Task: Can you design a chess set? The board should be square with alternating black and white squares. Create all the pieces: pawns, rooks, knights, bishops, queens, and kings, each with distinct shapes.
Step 2694:
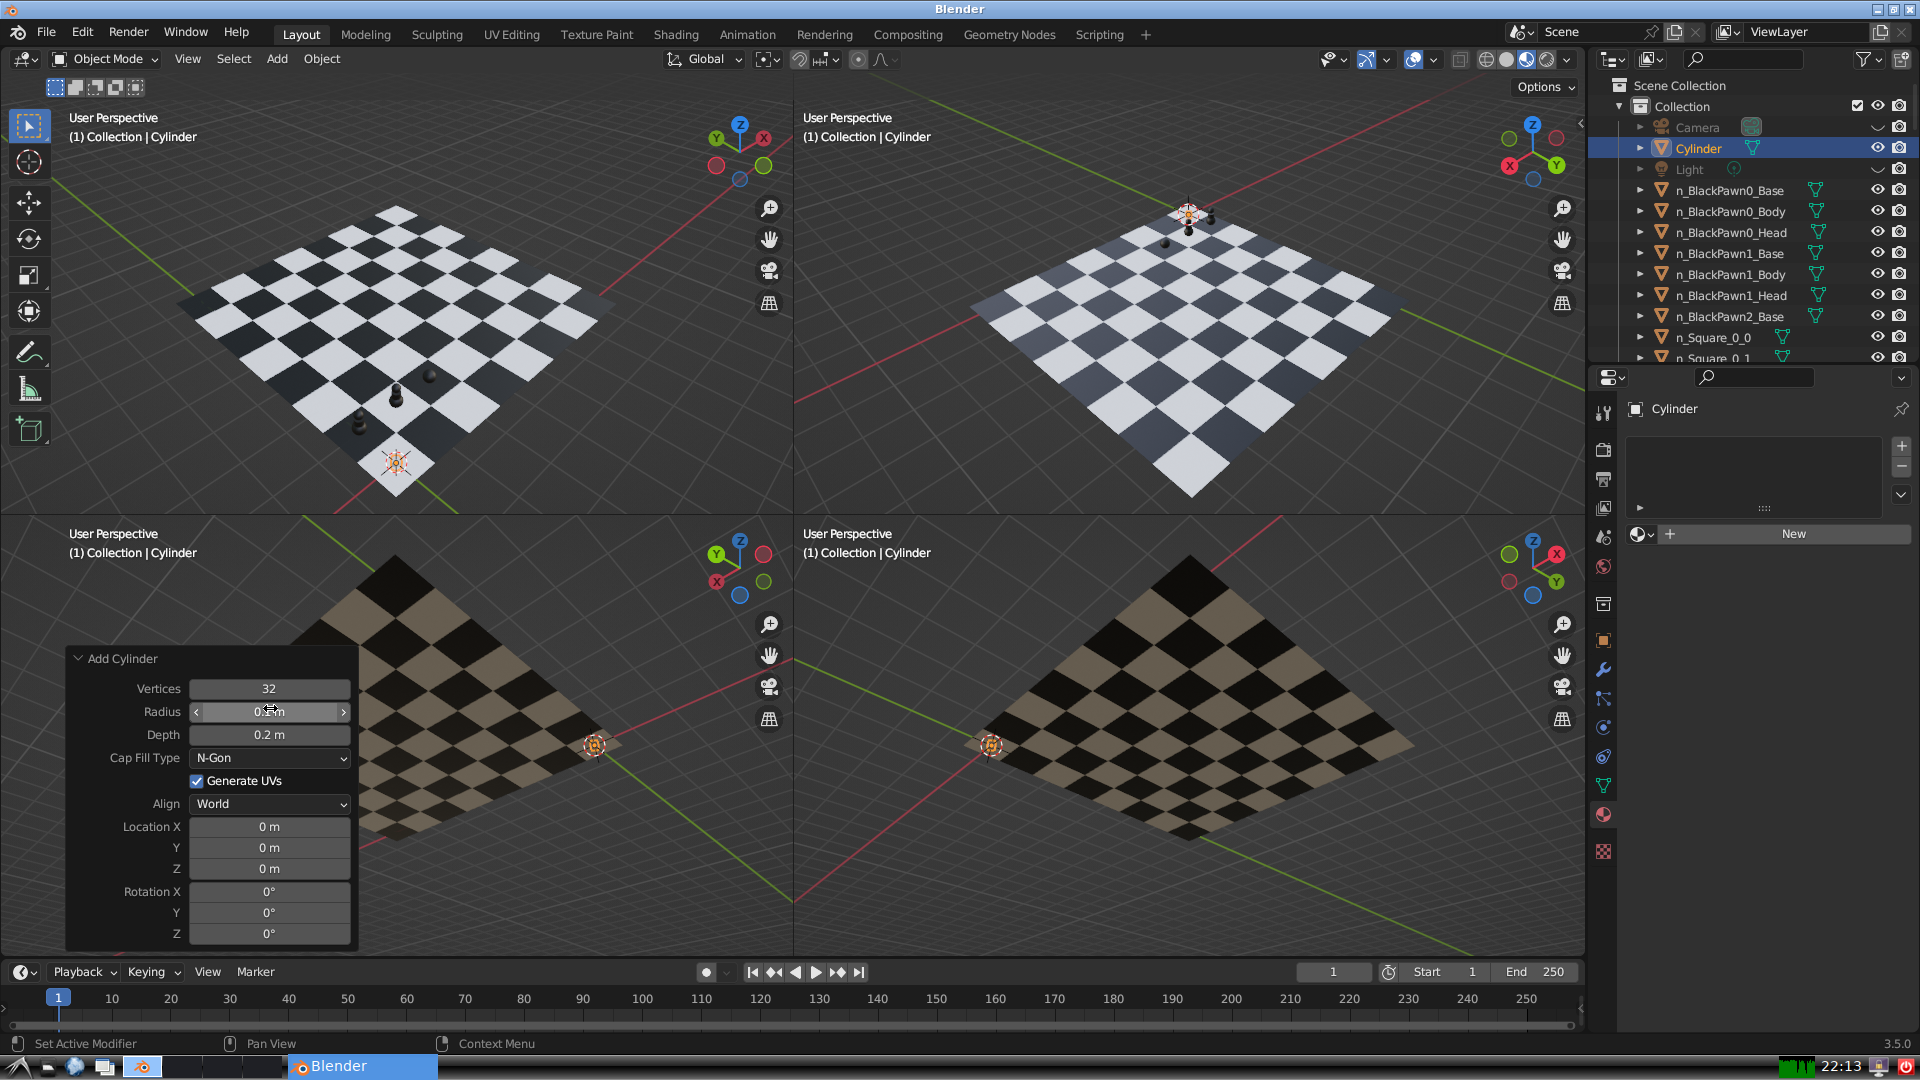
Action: click: no